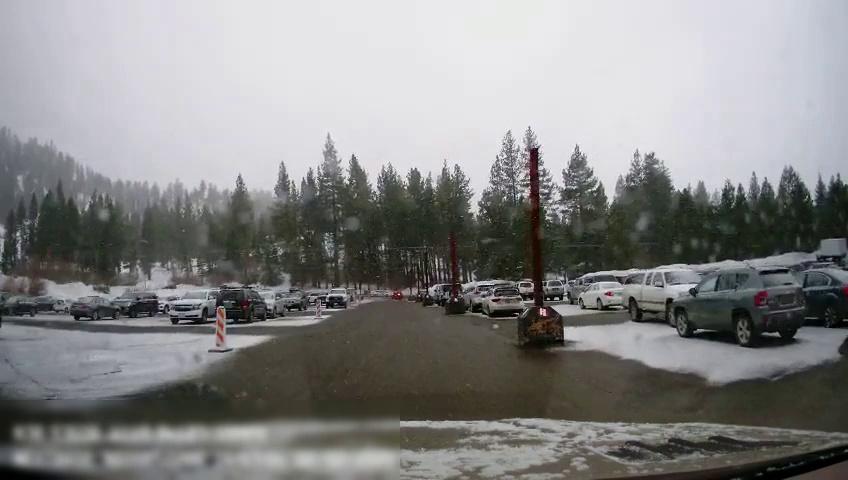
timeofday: Day
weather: Snowy
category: Vehicles | SUV
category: Vehicles | SUV
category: Vehicles | SUV
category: Vehicles | Car
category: Vehicles | SUV
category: Vehicles | Car
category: Vehicles | Car
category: Vehicles | Car
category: Vehicles | Truck
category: Vehicles | SUV
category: Vehicles | SUV
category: Vehicles | SUV
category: Vehicles | Truck
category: Vehicles | Car
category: Vehicles | Car
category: Vehicles | SUV
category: Vehicles | Car
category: Vehicles | SUV
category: Drivable Space